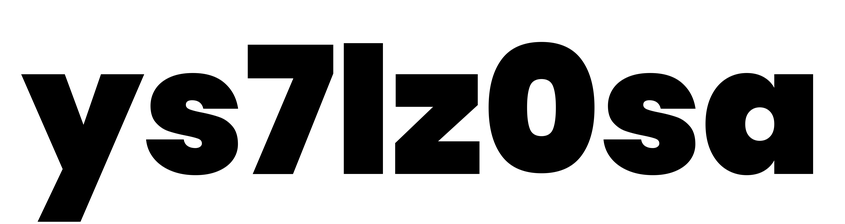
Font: Poppins-Black